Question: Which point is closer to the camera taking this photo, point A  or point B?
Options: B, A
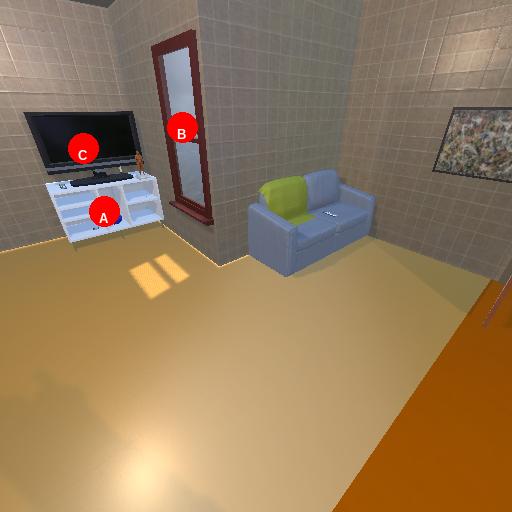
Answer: B